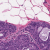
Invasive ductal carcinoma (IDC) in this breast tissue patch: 0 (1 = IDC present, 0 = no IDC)